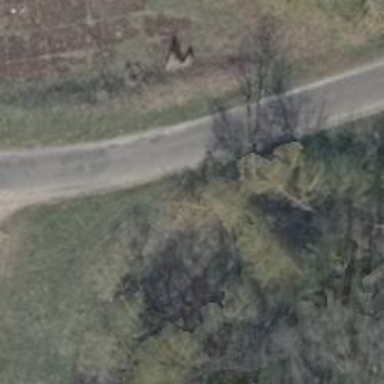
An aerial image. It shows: Unclassified road with asphalt surface.